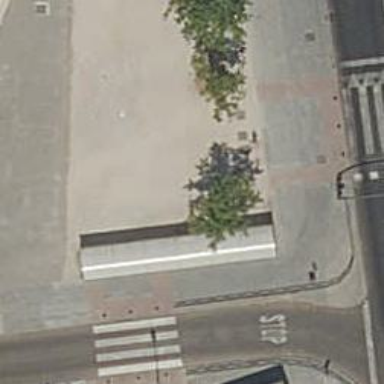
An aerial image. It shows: Shed designated for bicycle parking.